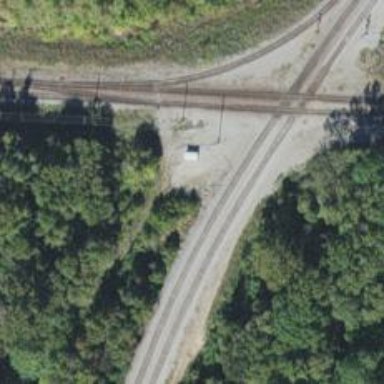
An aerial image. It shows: Railway with two tracks.